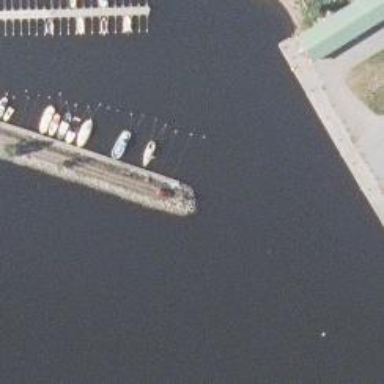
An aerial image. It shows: Pier with mooring facilities.